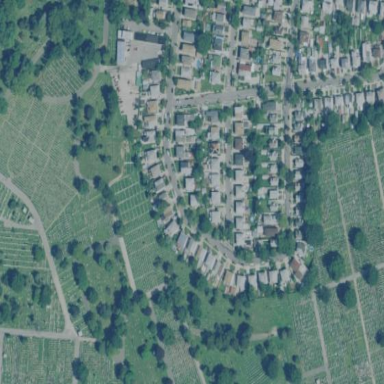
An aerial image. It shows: Cemetery.